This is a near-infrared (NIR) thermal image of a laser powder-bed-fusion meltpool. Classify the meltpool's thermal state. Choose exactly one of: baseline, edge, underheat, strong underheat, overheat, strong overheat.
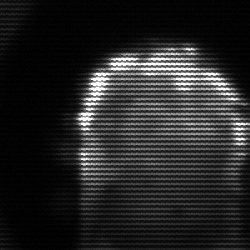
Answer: baseline